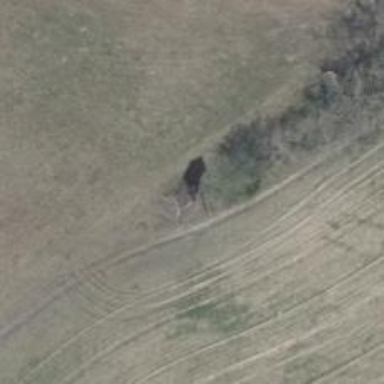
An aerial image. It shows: Hunting stand.